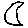
Label: moon